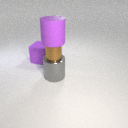
large purple rubber cylinder above large gray metal cylinder